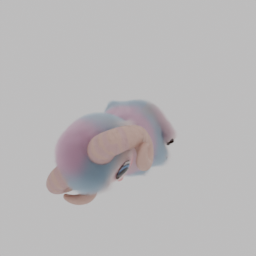
Label: animals